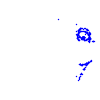
Particle: proton